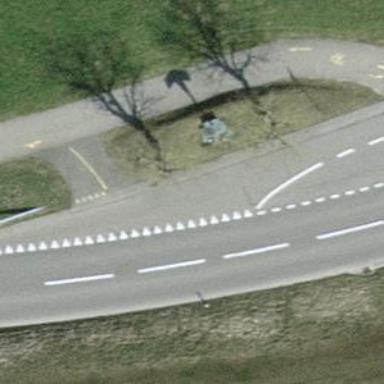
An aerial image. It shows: Historic wayside cross.